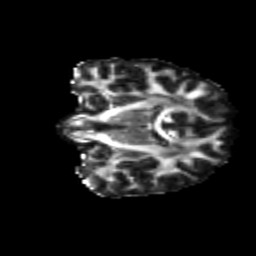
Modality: FA
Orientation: coronal
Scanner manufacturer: siemens
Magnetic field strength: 3 T
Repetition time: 4.16 s
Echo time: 0.0806 s